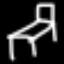
Label: chair